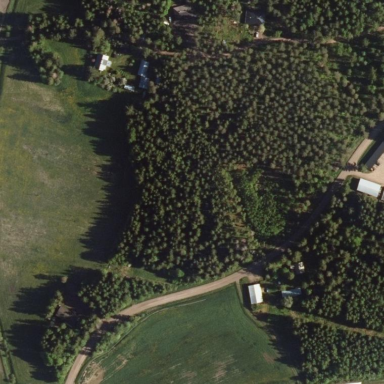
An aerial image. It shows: Beautiful woodland area.